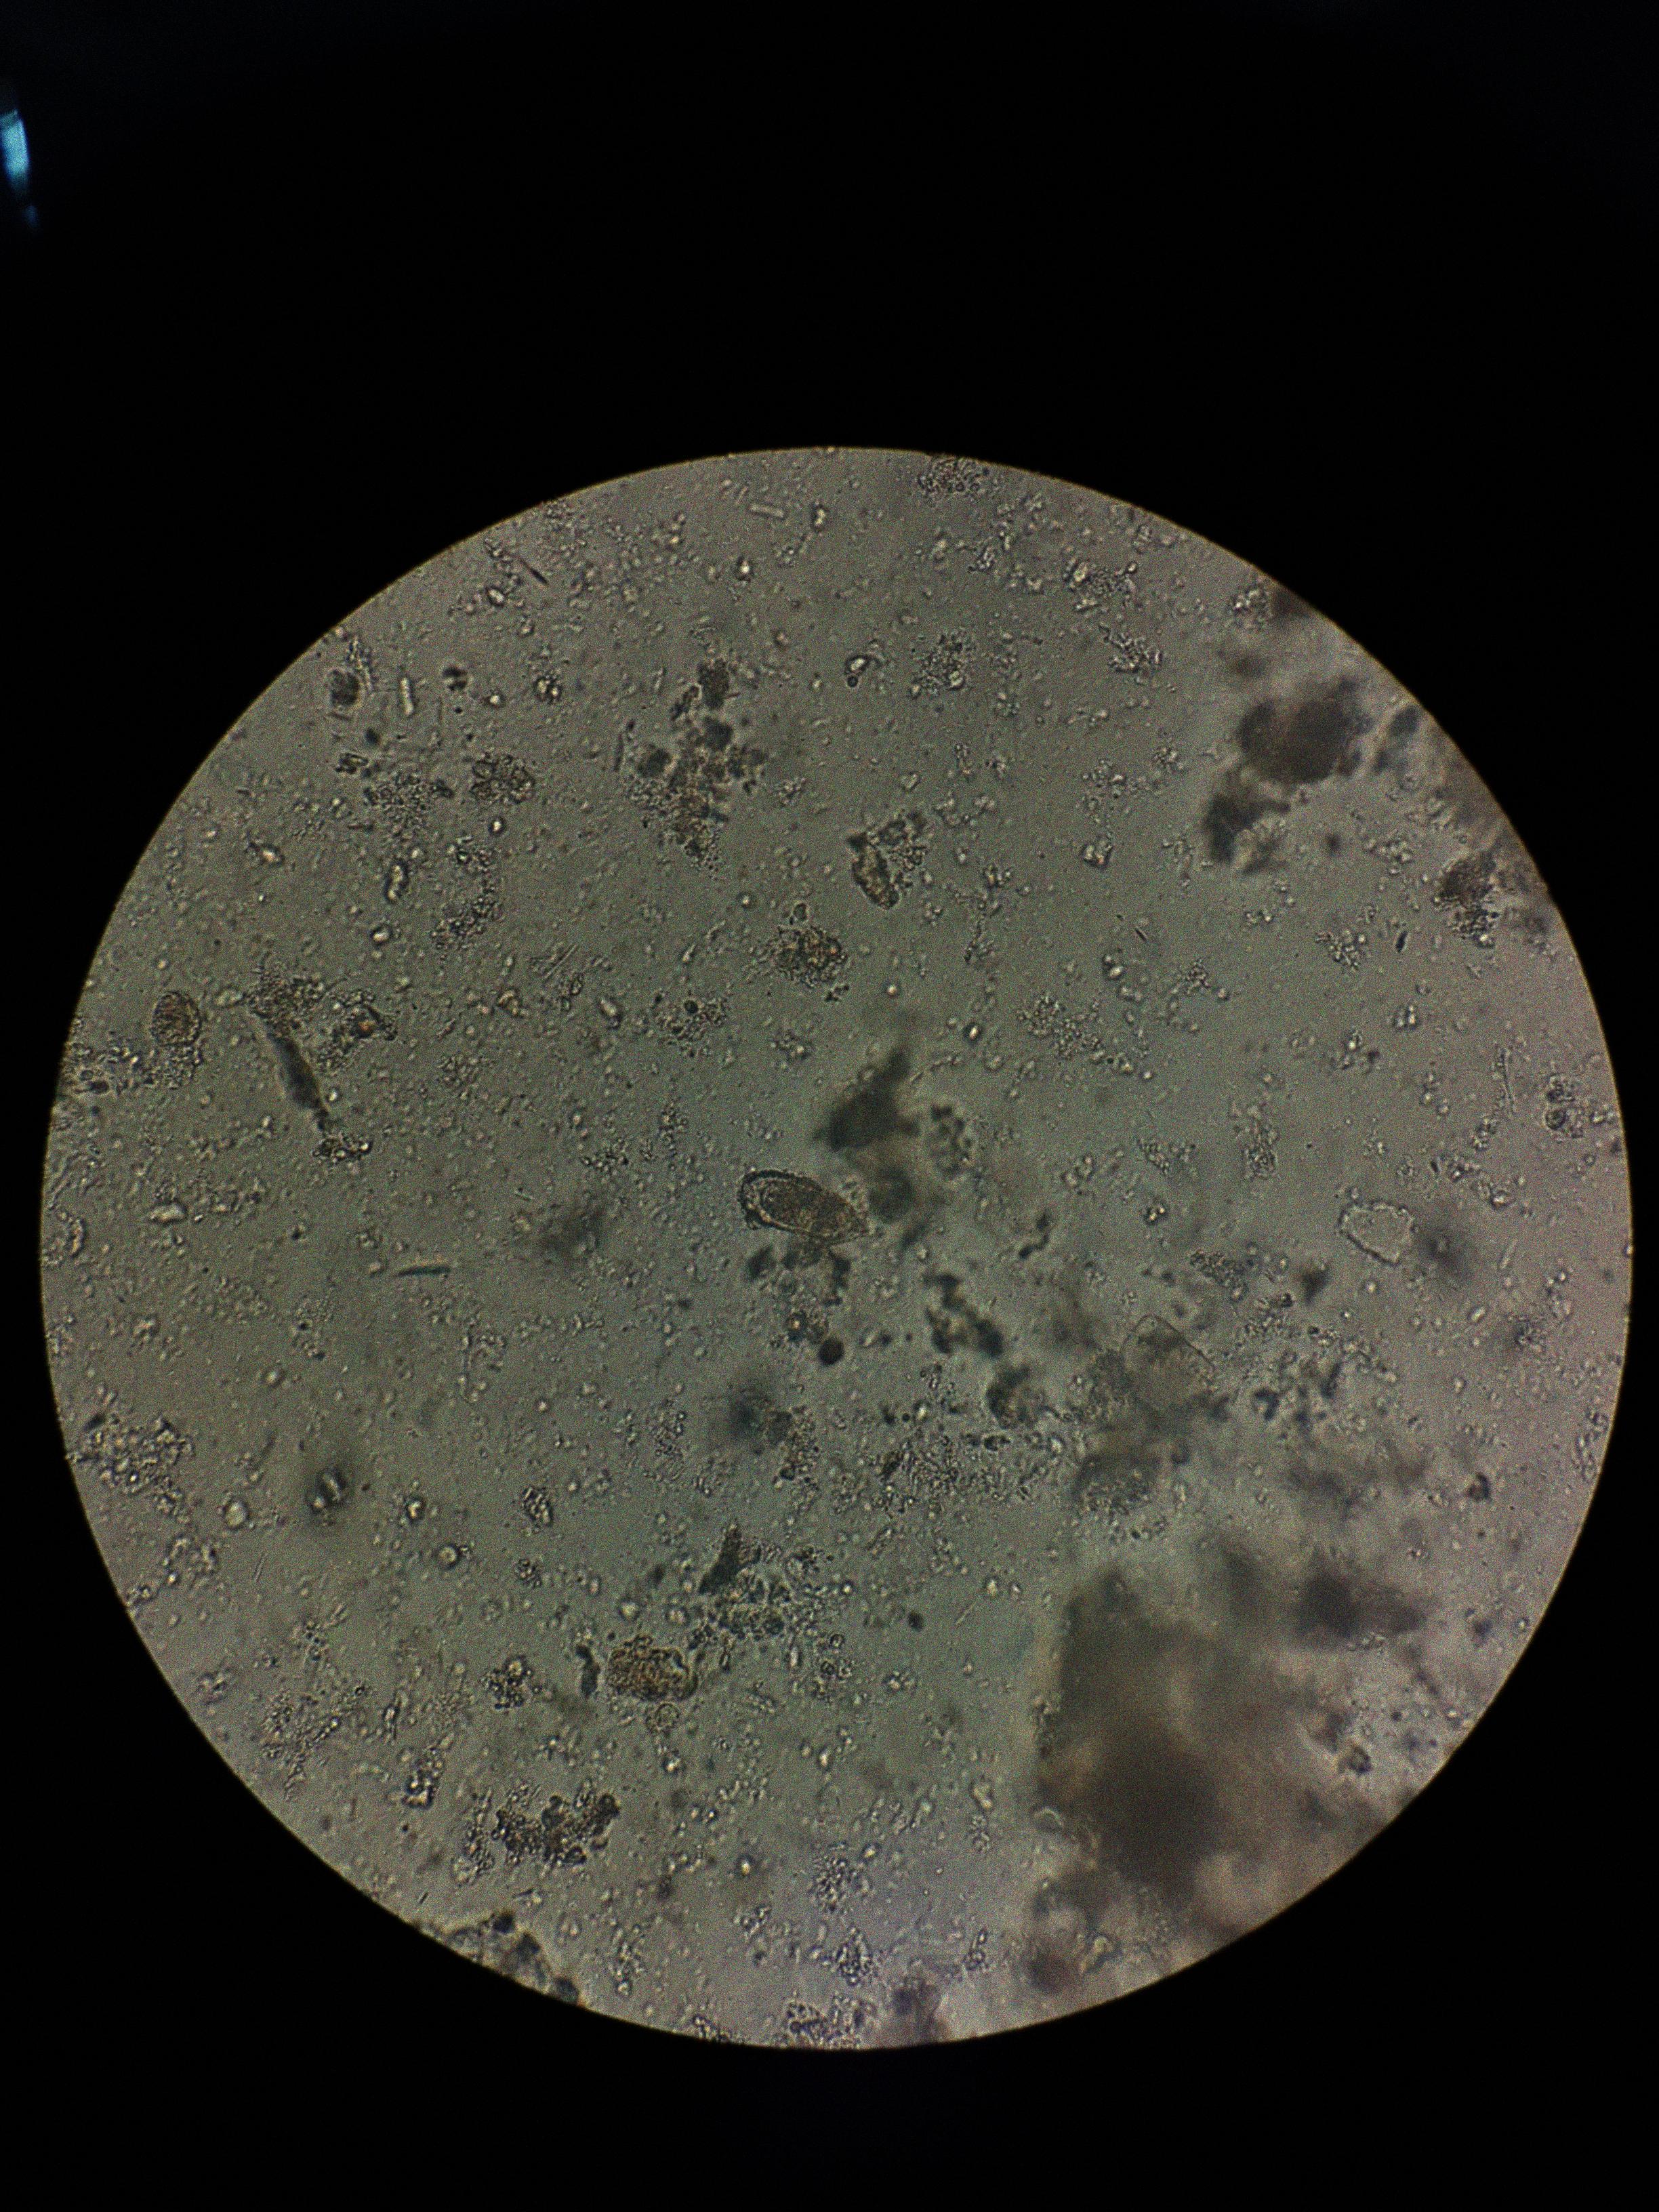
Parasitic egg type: Capillaria philippinensis